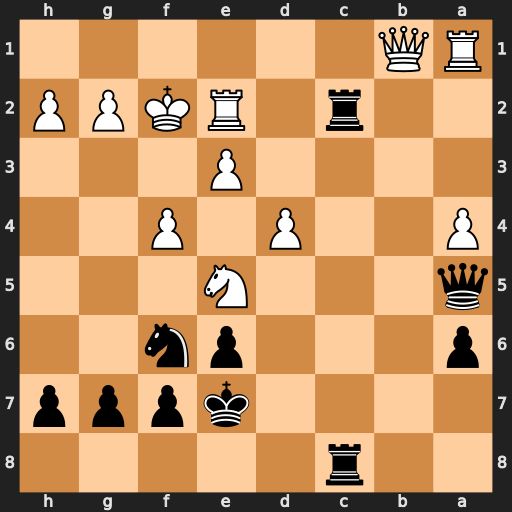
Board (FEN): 2r5/4kppp/p3pn2/q3N3/P2P1P2/4P3/2r1RKPP/RQ6
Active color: b
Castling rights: -
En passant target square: -
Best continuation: Ne4+ Kf3 Nd2+ Rxd2 Qxd2